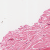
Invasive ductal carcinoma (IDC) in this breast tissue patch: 1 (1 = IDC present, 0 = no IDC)